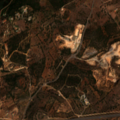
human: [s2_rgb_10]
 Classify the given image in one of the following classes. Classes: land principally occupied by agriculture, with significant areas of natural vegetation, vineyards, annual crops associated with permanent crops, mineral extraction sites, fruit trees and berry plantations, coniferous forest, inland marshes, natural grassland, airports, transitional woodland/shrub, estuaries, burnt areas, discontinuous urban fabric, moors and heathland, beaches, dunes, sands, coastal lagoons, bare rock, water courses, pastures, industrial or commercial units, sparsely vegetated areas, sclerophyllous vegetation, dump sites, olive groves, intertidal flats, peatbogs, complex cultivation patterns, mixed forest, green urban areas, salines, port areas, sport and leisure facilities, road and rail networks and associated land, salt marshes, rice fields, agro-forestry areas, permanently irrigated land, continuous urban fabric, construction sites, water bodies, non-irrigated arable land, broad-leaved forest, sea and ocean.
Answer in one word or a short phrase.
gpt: mineral extraction sites, rice fields, fruit trees and berry plantations, pastures, land principally occupied by agriculture, with significant areas of natural vegetation, water courses